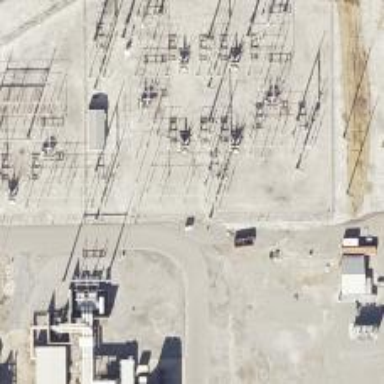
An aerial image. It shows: Switch for power supply.